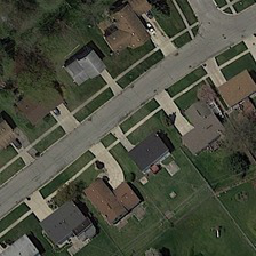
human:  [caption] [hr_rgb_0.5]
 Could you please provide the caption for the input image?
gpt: Some flat are on both sides of the courtyard and the road.

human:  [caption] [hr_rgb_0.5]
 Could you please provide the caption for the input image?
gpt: Some flat are on both sides of the courtyard and the road.

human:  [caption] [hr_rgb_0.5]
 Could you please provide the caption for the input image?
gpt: smart houses stand by this road in this peaceful residential zone .

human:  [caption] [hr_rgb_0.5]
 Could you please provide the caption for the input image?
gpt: Some apartments are on both sides of the street with courtyard.

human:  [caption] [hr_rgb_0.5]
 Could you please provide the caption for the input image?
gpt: Some apartments have courtyards on both sides of the road.